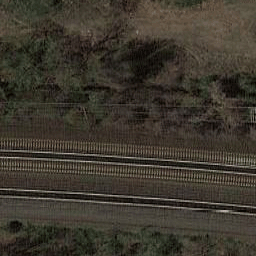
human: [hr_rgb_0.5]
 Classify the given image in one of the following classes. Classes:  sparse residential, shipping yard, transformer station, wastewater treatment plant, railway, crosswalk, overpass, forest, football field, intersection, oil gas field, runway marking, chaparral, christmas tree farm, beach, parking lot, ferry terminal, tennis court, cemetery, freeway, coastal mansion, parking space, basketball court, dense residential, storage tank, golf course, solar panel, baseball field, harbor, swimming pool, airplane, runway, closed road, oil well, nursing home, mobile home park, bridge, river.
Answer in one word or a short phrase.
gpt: railway